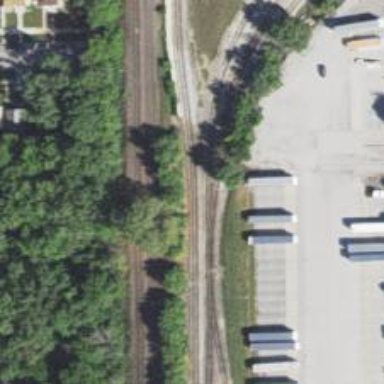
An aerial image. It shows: Rail spur service.